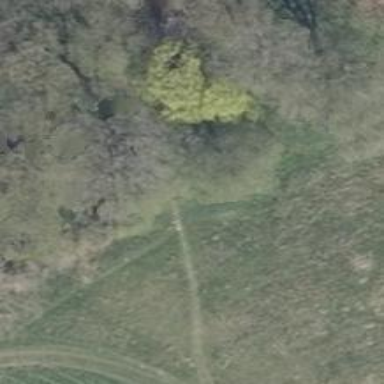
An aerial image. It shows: Path on the ground.